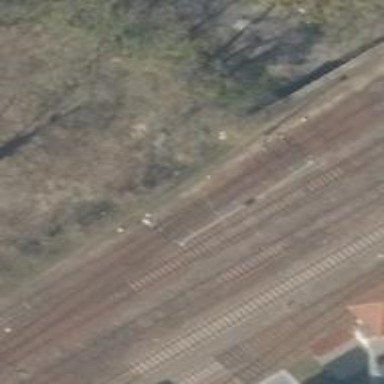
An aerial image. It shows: Railway yard in service.